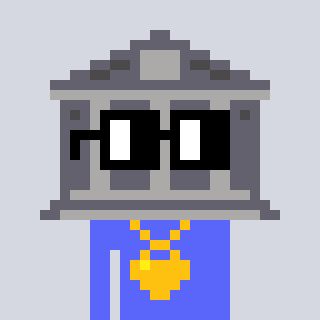
a pixel art character with square black glasses, a bank-shaped head and a purple-colored body on a cool background